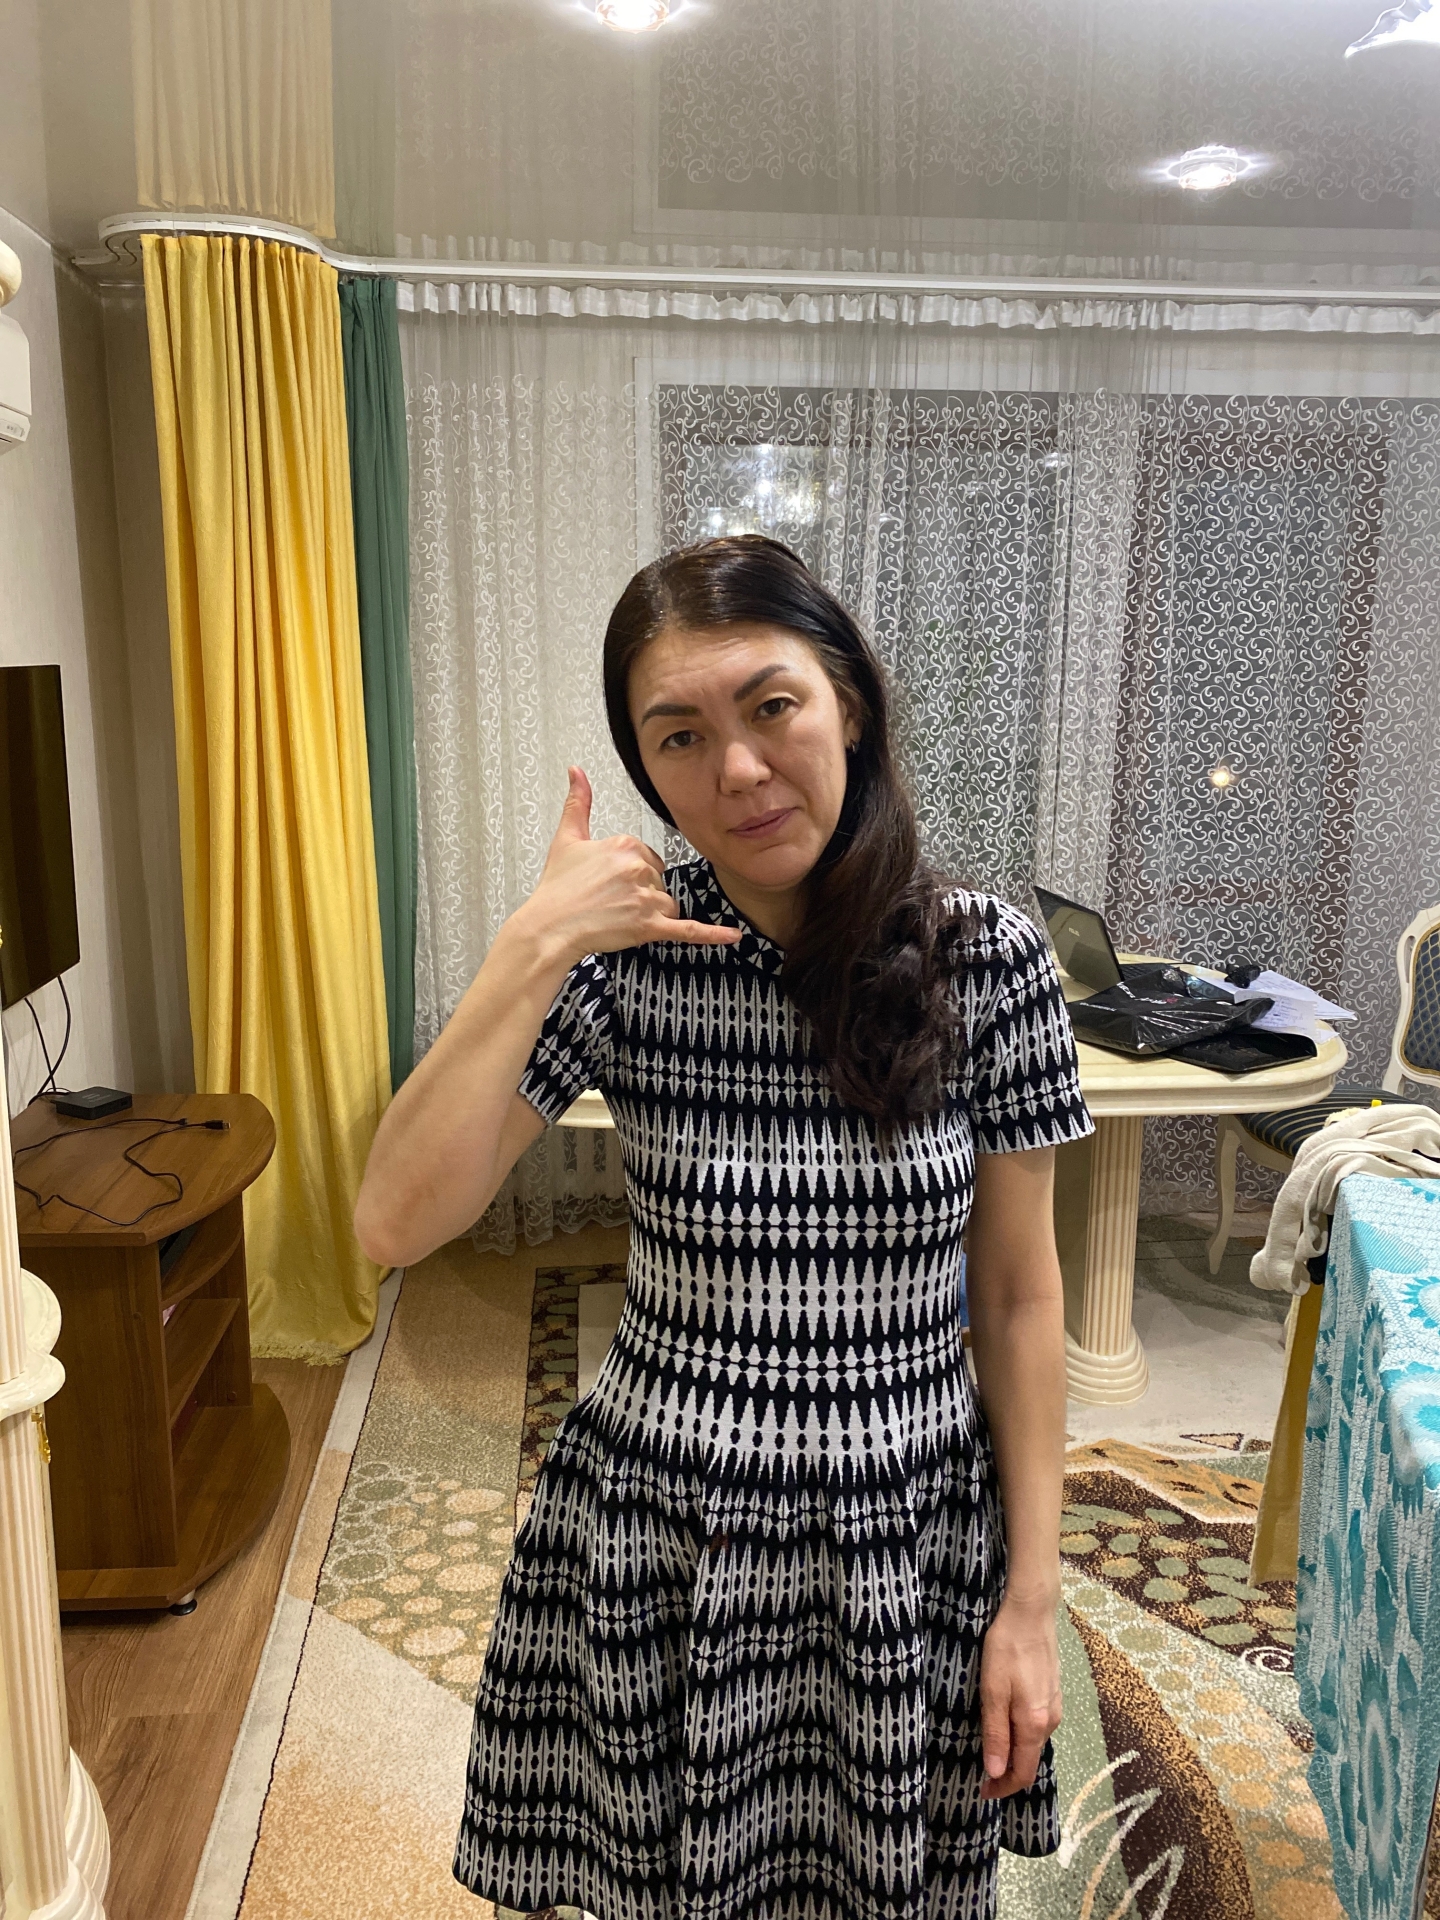
Label: clear